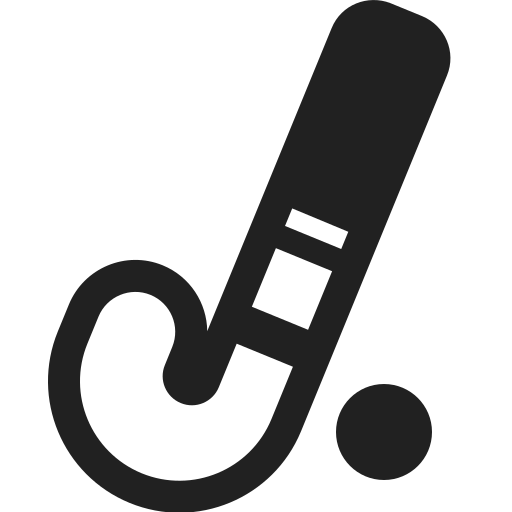
field hockey high contrast